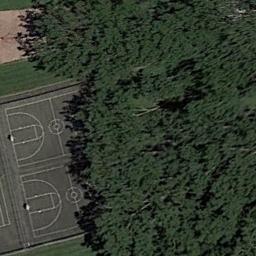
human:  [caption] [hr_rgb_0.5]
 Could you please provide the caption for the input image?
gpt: There are two basketball courts next to the forest .

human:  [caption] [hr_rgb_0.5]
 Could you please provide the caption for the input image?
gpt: Two basketball courts are covered by many trees .

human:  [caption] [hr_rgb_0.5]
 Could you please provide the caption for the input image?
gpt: Two basketball courts on the lawn and some trees beside  .

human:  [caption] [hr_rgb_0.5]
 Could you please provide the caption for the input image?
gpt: The basketball court was shaded by a large tree .

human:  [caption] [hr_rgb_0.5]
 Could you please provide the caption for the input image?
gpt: Many trees are on one side of two basketball courts .